Field crop: maize
Growth stage: 1
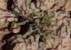
Species: lolium